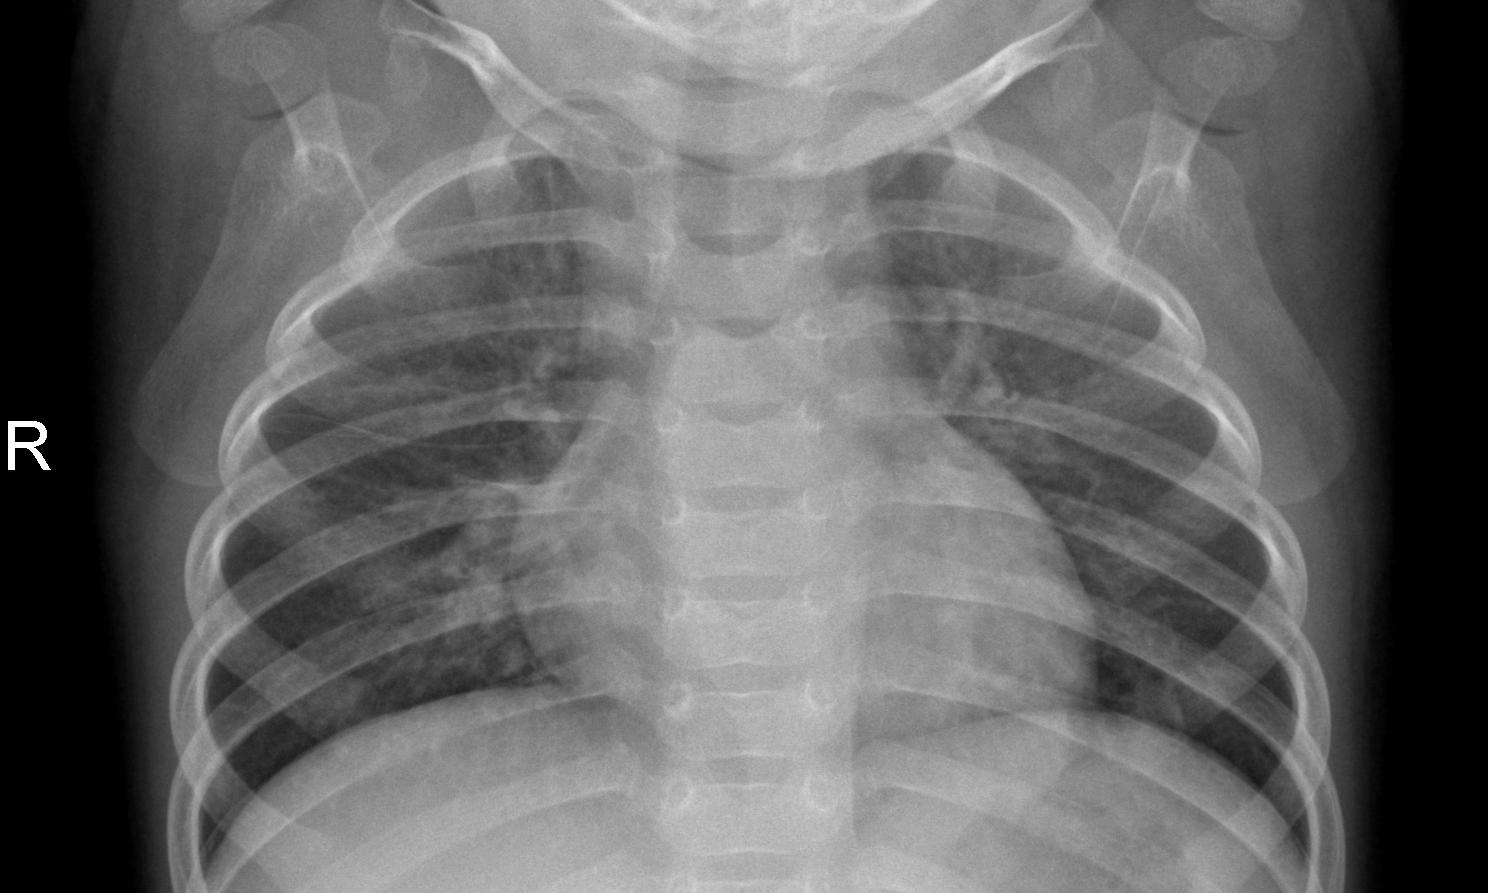
Diagnosis: PNEUMONIA